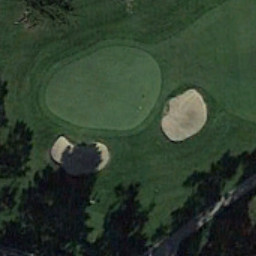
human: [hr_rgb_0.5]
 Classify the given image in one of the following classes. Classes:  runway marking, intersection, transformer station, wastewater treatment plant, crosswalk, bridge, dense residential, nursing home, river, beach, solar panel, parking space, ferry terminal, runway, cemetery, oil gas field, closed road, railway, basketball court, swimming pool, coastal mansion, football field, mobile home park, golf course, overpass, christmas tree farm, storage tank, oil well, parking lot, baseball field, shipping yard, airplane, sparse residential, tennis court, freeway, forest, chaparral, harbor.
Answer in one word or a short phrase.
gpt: golf course